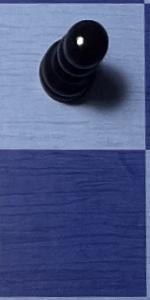
Label: Empty